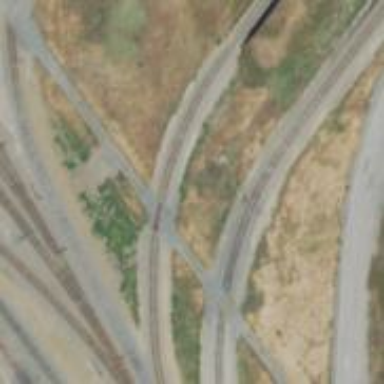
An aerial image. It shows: Railway spur service.